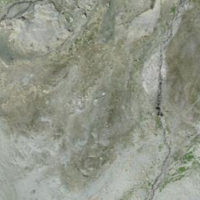
EUNIS habitat code: 48
Species observed at this site:
Jacobaea incana
Ranunculus glacialis
Eristalis tenax